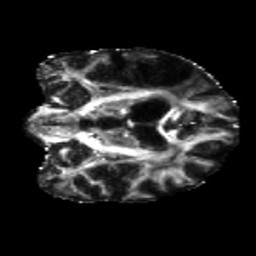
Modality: FA
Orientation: coronal
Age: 69
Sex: male
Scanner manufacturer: siemens
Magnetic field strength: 3 T
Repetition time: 5.25 s
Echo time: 0.08 s